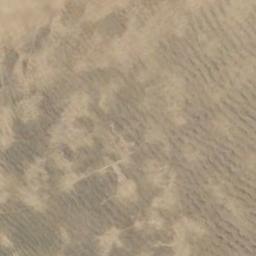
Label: desert